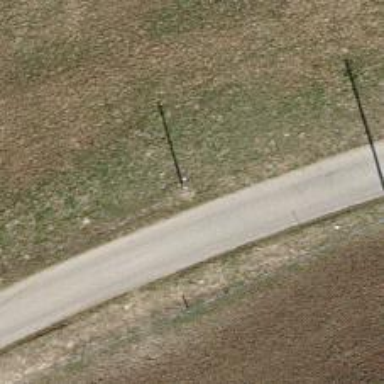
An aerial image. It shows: Power pole.